Field crop: maize
Growth stage: 2
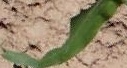
Species: maize